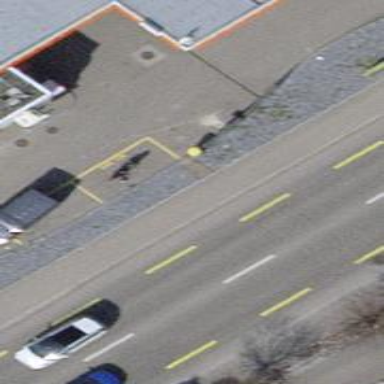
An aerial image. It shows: Pillar post box is available as amenity.